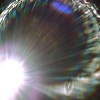
Label: sunburn